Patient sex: M
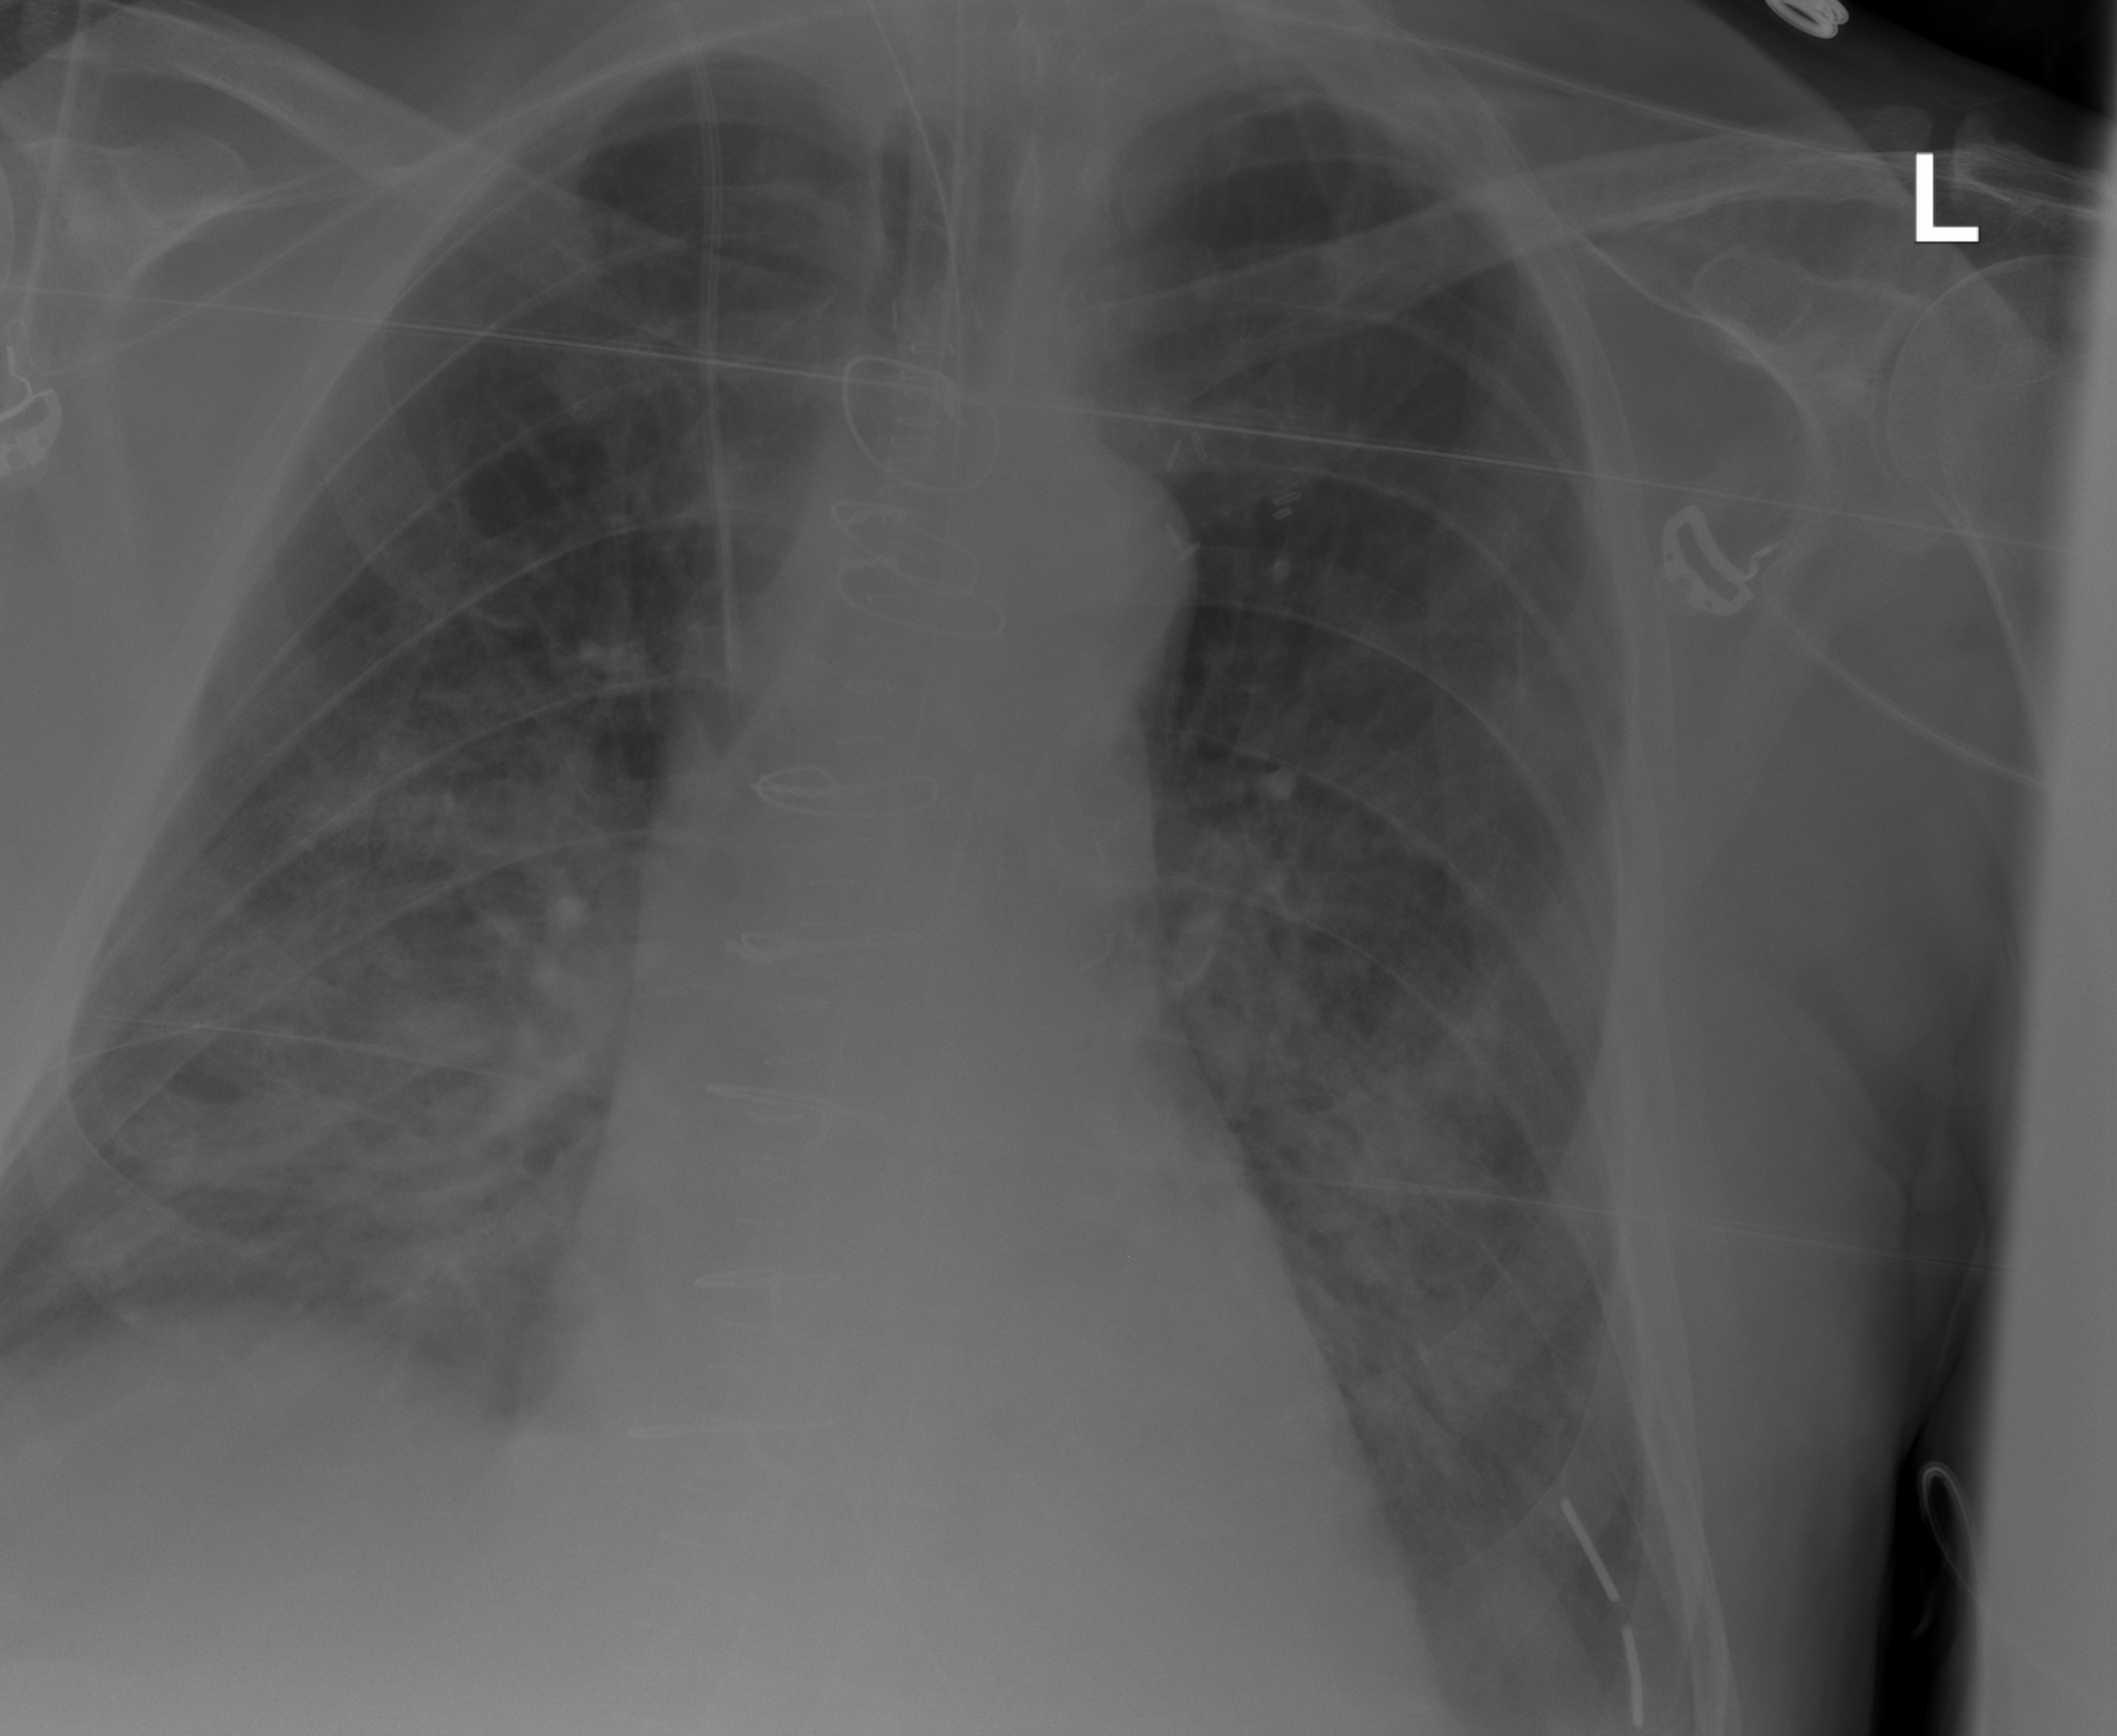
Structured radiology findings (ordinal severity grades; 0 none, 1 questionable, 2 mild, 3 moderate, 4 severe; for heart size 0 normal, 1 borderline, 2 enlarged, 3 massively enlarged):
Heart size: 1
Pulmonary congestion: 0
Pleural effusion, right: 2
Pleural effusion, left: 2
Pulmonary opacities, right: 3
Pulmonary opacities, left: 2
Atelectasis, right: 2
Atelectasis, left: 2